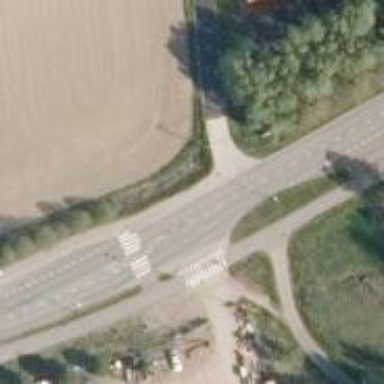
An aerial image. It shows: Marked crossing on footway.